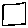
Label: square